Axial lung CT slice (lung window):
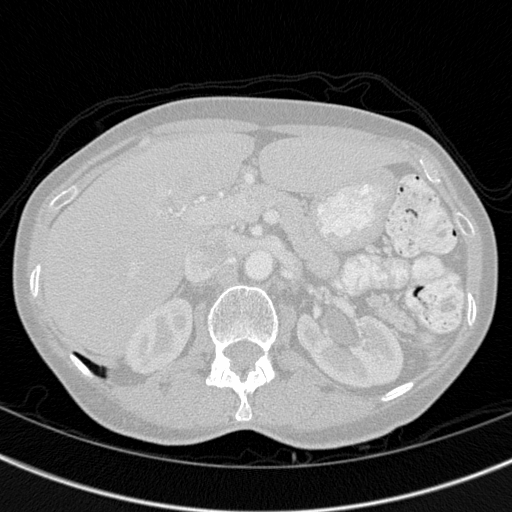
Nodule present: no